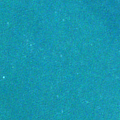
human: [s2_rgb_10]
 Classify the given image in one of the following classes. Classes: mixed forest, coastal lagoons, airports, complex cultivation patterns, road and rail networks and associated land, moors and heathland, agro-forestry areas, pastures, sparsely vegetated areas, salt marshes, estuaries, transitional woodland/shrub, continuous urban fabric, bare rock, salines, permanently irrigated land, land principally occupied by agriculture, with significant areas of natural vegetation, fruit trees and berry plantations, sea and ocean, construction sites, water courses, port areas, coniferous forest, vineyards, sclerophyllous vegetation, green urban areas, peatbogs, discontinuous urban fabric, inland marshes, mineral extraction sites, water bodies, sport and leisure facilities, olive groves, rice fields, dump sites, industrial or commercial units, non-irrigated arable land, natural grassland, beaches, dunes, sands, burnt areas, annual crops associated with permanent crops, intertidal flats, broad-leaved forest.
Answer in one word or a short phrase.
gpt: sea and ocean